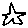
Label: star